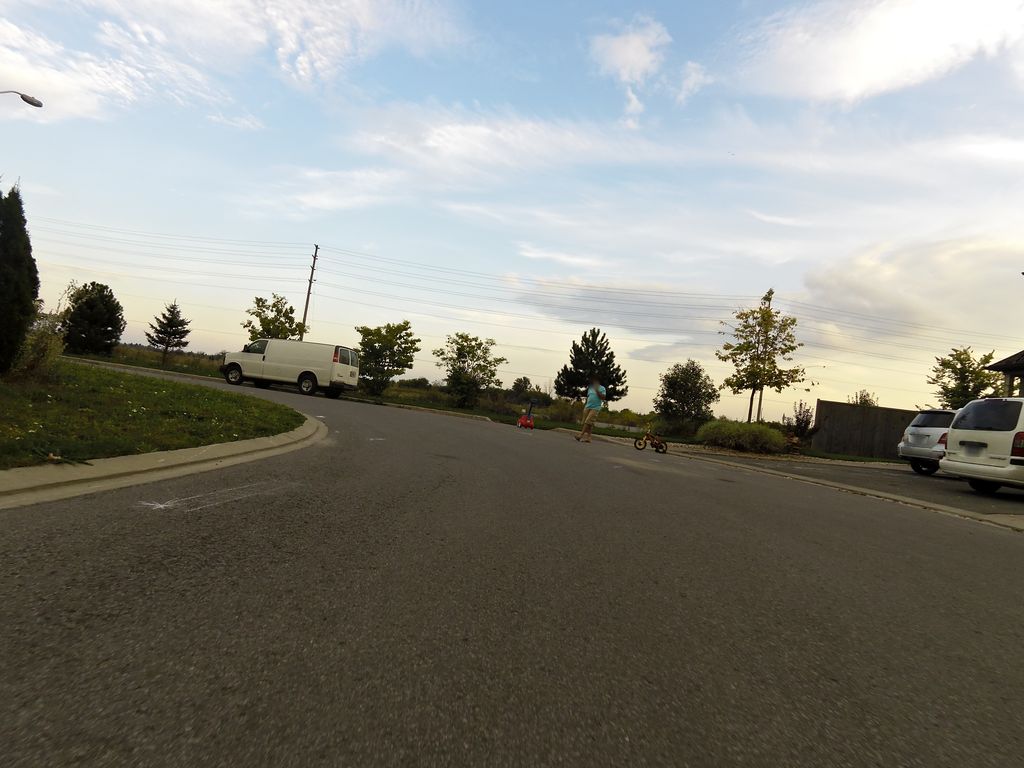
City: ottawa-gatineau